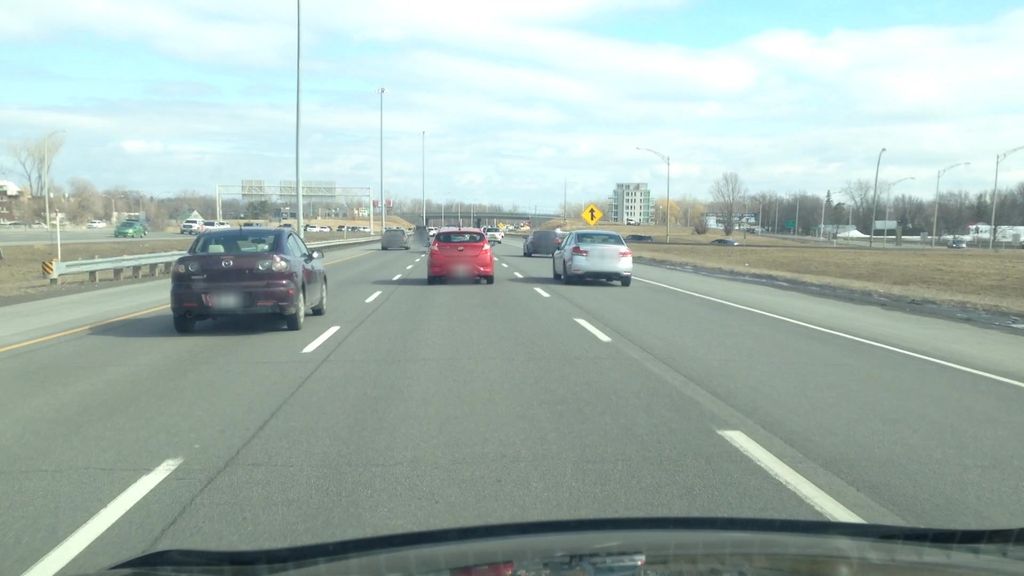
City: montreal